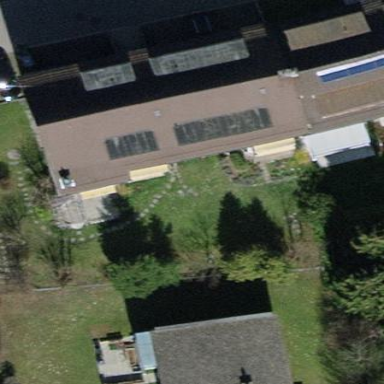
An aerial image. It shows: Building with tiled roof.